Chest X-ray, PA view. Patient: 60 years old, sex M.
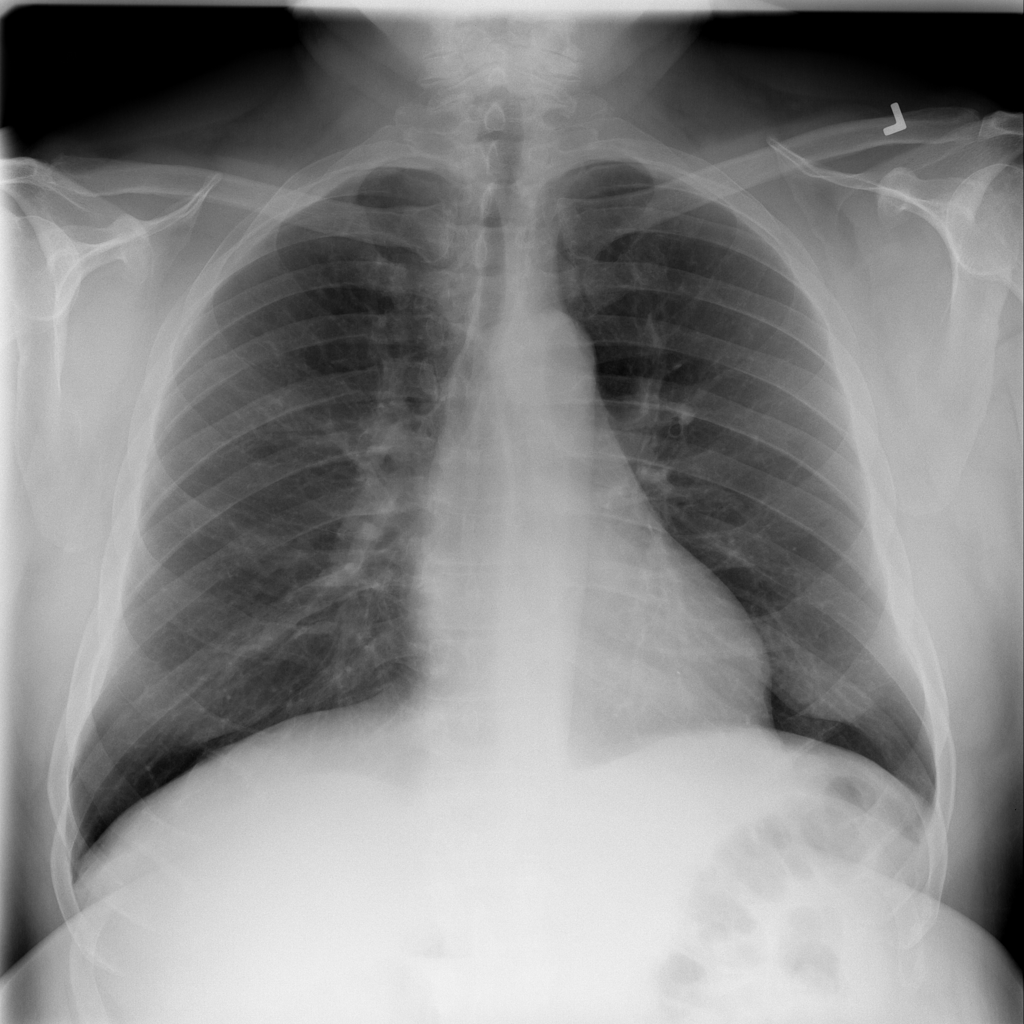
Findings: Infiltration